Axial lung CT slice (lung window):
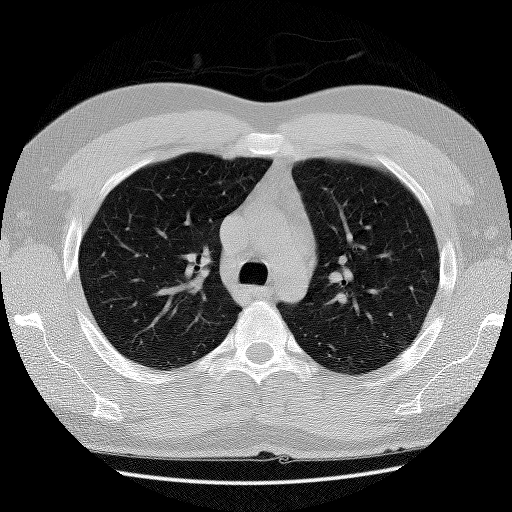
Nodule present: no